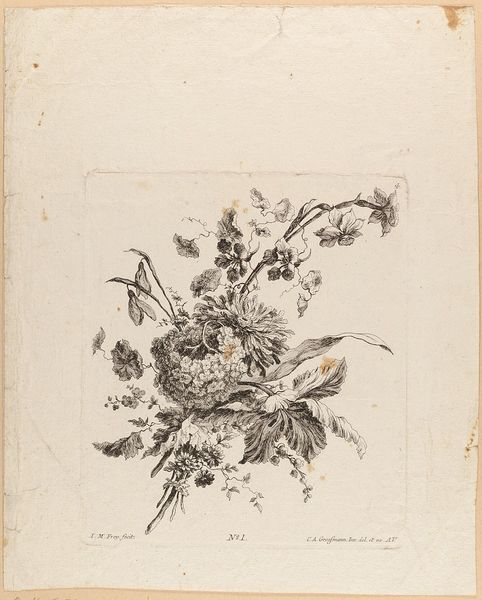
Titel: Blumenstrauß, Blatt 4 aus einer Folge von Blumensträußen
Künstler: Karl August Grossmann
Standort: Hamburg
Institution: Museum für Kunst und Gewerbe Hamburg
Schlagwörter: blätter, blume, blumen, schwarz, skizze, weiss, zeichnung, blüte, blatt, pflanze, papier, grafik, graphik, blumenstrauß, strauß, fotografie, photographie, druckgraphik, druckgrafik, radierung, flecken, gebinde, botanik, biologie, schnittblumen, reproduktionen, druckerzeugnisse, ornamentstich, vorlageblätter